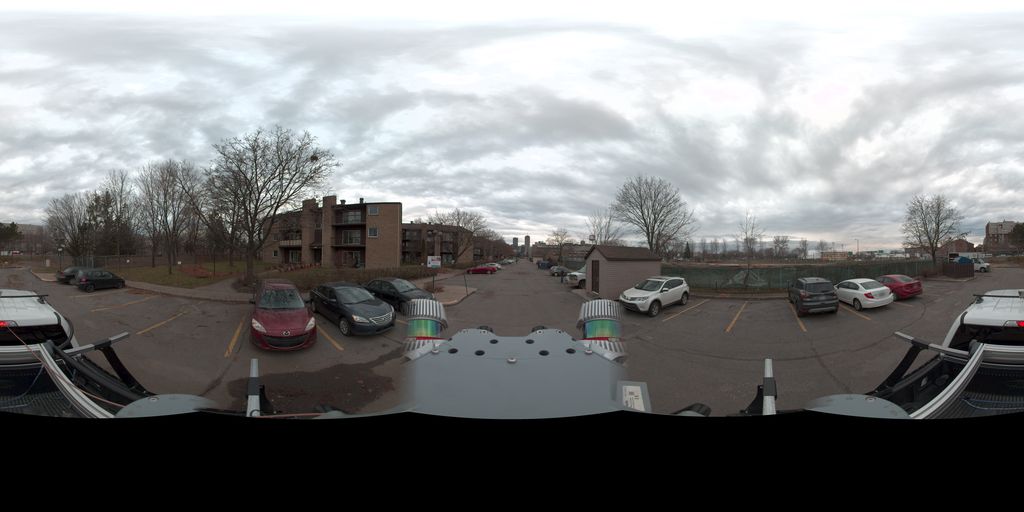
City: quebec_city